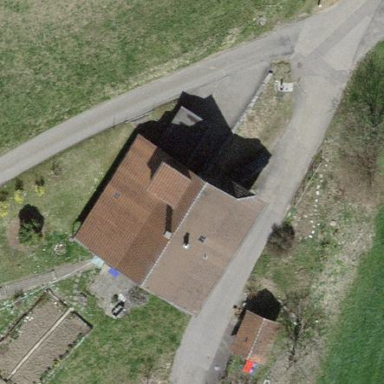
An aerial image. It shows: Simple house.